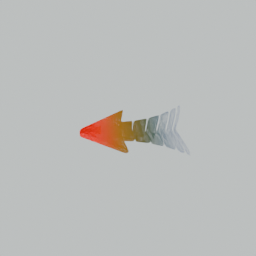
Label: decoration